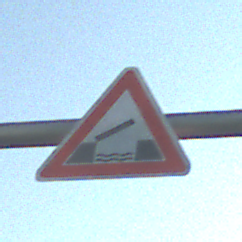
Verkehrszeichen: BeweglicheBruecke
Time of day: MorningAfternoon
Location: Outdoor (Nature)
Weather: Clear
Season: NotSpecified
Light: Natural